Question: I created a new workspace cause the the previous was full and it took a lot of time to rebuild it every changes I made in a project.
I tried to import some projects File>Import>Existing project into Workspace but when I choose the root director I got some projects cannot imported cause they already exist in your workspace. The incredible is that the workspace has only 2 projects but not those.
Besides, I found that every project is still named after the first one I used how base.
I mean that after developing one project I made a copy in the folder, renamed it and then build a new project using the resources as well as changing package name in the manifest.
How can I import the project and get rid of this old path? Maybe is something in library files? But I am a novice in developing you can see from the screen shot that all project are referred to the same name. Thanks for helping me.

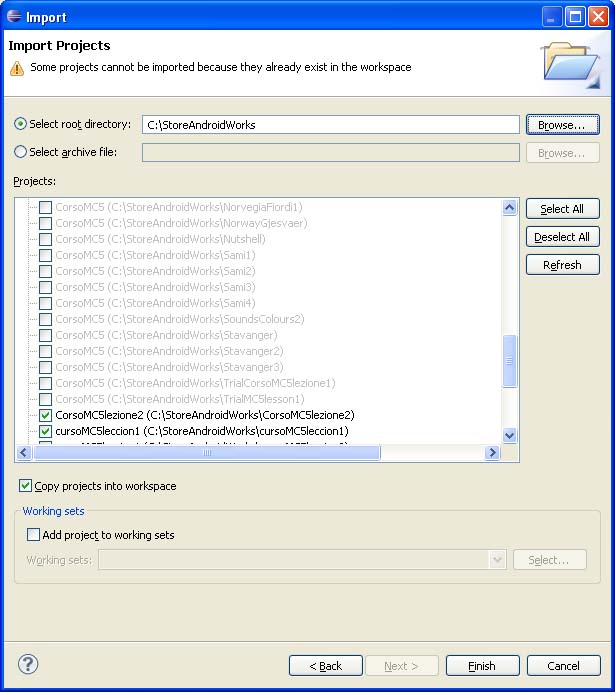
Answer: In this case the problem was simple after some months to explain. I got greyed projects because they weren't in the workspace I supposed to be but in the other folder and in the workspace2 there were only the project not the source. I solved it copying the full folder in the new workspace using resource explorer then I started Eclipse and create a new project with File>General>create project from existing source then I browsed to the new directory and selected the folder project. That's all.